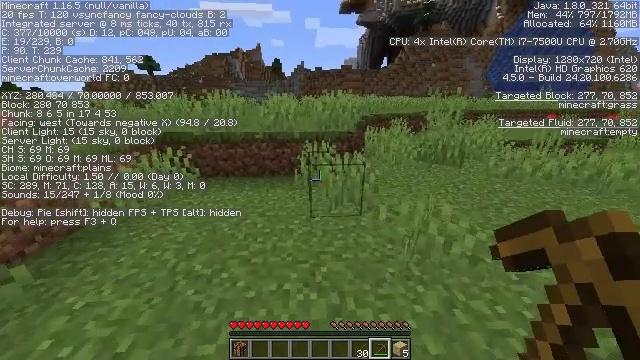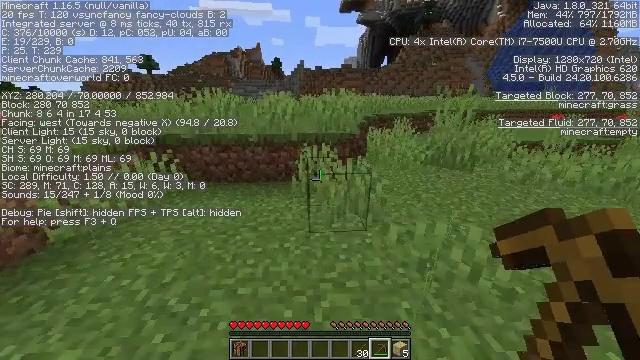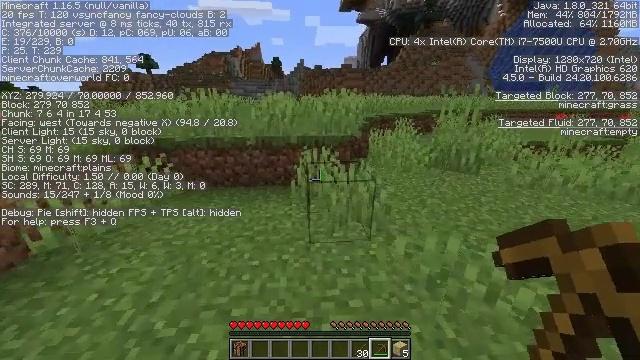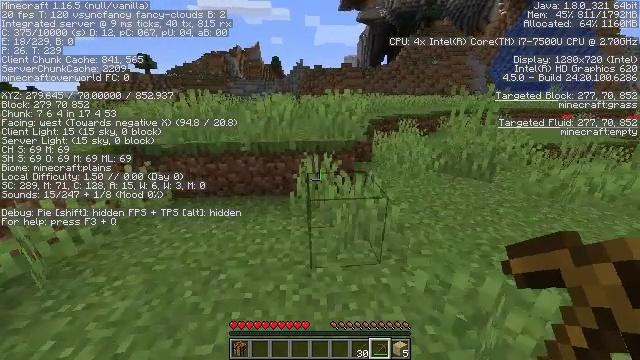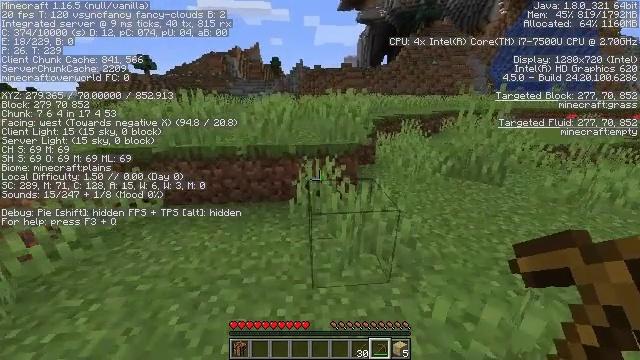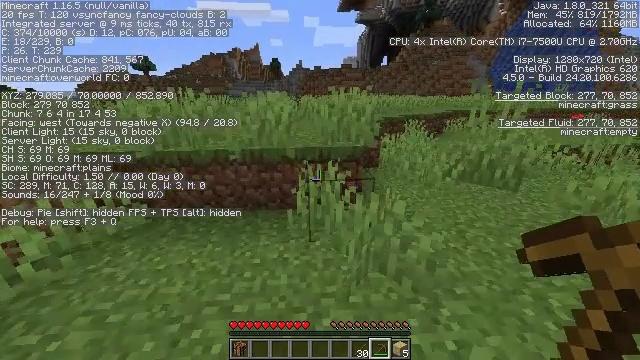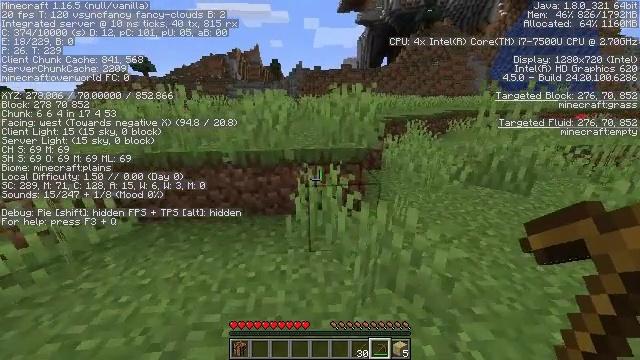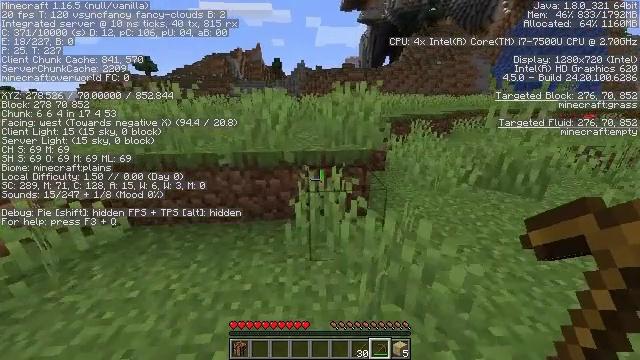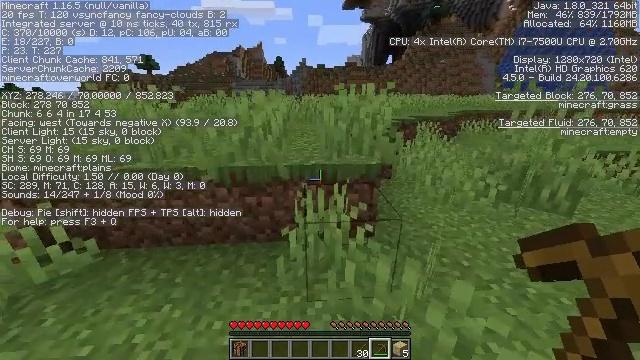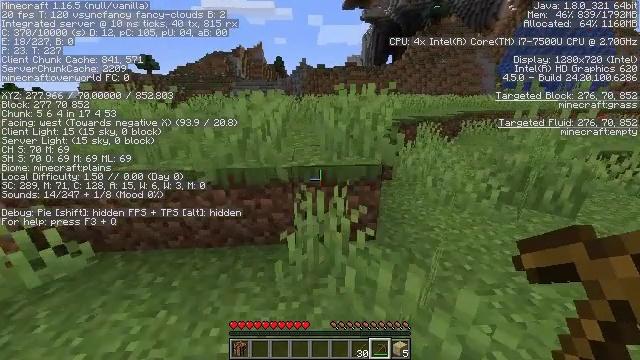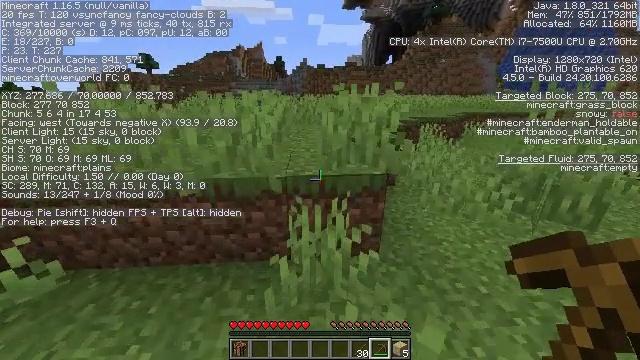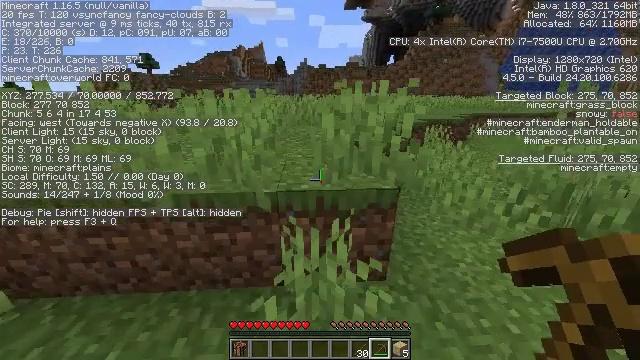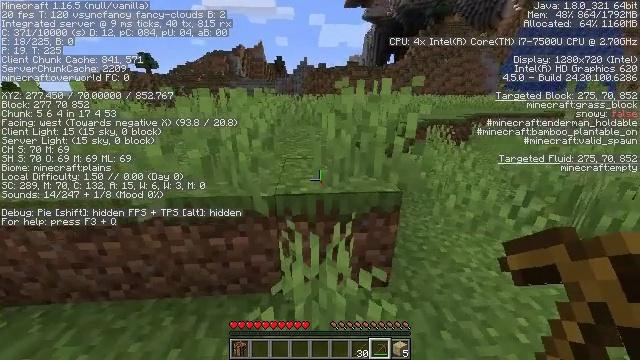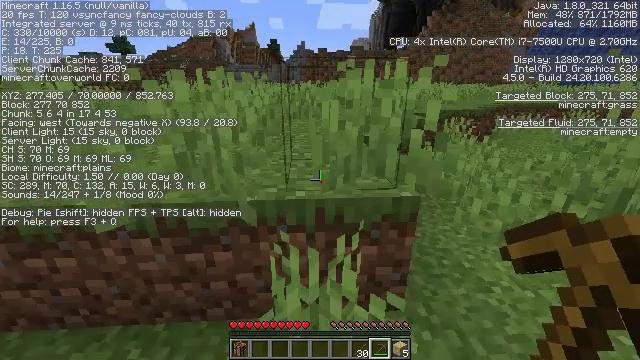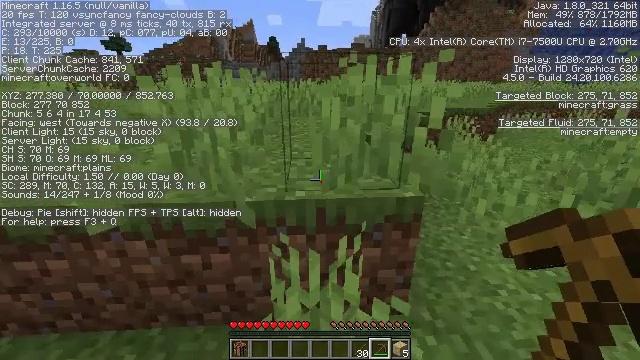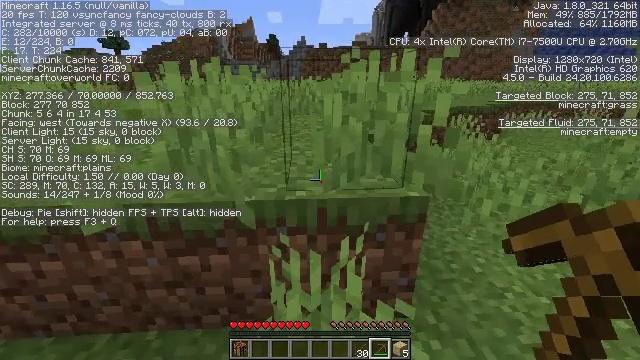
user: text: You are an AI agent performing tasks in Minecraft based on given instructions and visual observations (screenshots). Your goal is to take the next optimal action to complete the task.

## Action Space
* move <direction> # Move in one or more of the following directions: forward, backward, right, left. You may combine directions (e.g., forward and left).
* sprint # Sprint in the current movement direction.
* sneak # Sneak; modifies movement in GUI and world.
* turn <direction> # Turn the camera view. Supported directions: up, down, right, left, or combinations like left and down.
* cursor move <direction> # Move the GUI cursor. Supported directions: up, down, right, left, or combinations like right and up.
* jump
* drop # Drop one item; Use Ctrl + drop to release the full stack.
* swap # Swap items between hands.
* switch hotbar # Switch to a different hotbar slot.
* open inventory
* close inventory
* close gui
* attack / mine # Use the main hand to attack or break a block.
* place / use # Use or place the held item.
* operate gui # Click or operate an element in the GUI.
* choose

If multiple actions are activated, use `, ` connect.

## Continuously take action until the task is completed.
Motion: motion action
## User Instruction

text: Collect the grass block using a shovel.
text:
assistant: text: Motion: move forward, sprint
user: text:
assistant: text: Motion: move forward, sprint
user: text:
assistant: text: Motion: move forward, sprint
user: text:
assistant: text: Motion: move forward, sprint
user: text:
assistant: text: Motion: move forward, sprint
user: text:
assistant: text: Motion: move forward, sprint
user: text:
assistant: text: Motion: move forward, sprint
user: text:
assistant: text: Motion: move forward, sprint
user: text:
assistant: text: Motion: move forward
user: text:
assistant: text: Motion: move forward
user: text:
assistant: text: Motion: no_op
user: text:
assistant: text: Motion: no_op
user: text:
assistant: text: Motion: no_op
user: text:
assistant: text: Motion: no_op
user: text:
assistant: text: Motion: no_op
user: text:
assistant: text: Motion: move forward
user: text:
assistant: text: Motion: move forward
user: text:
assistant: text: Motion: move forward
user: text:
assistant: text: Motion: no_op
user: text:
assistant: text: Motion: no_op
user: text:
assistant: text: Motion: no_op
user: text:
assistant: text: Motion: no_op
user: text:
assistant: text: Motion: no_op
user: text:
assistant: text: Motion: no_op
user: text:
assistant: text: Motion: no_op
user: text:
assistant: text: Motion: no_op
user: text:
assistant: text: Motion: move forward
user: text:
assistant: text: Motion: move forward
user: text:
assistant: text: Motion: move forward
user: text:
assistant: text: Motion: move forward, jump